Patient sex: F
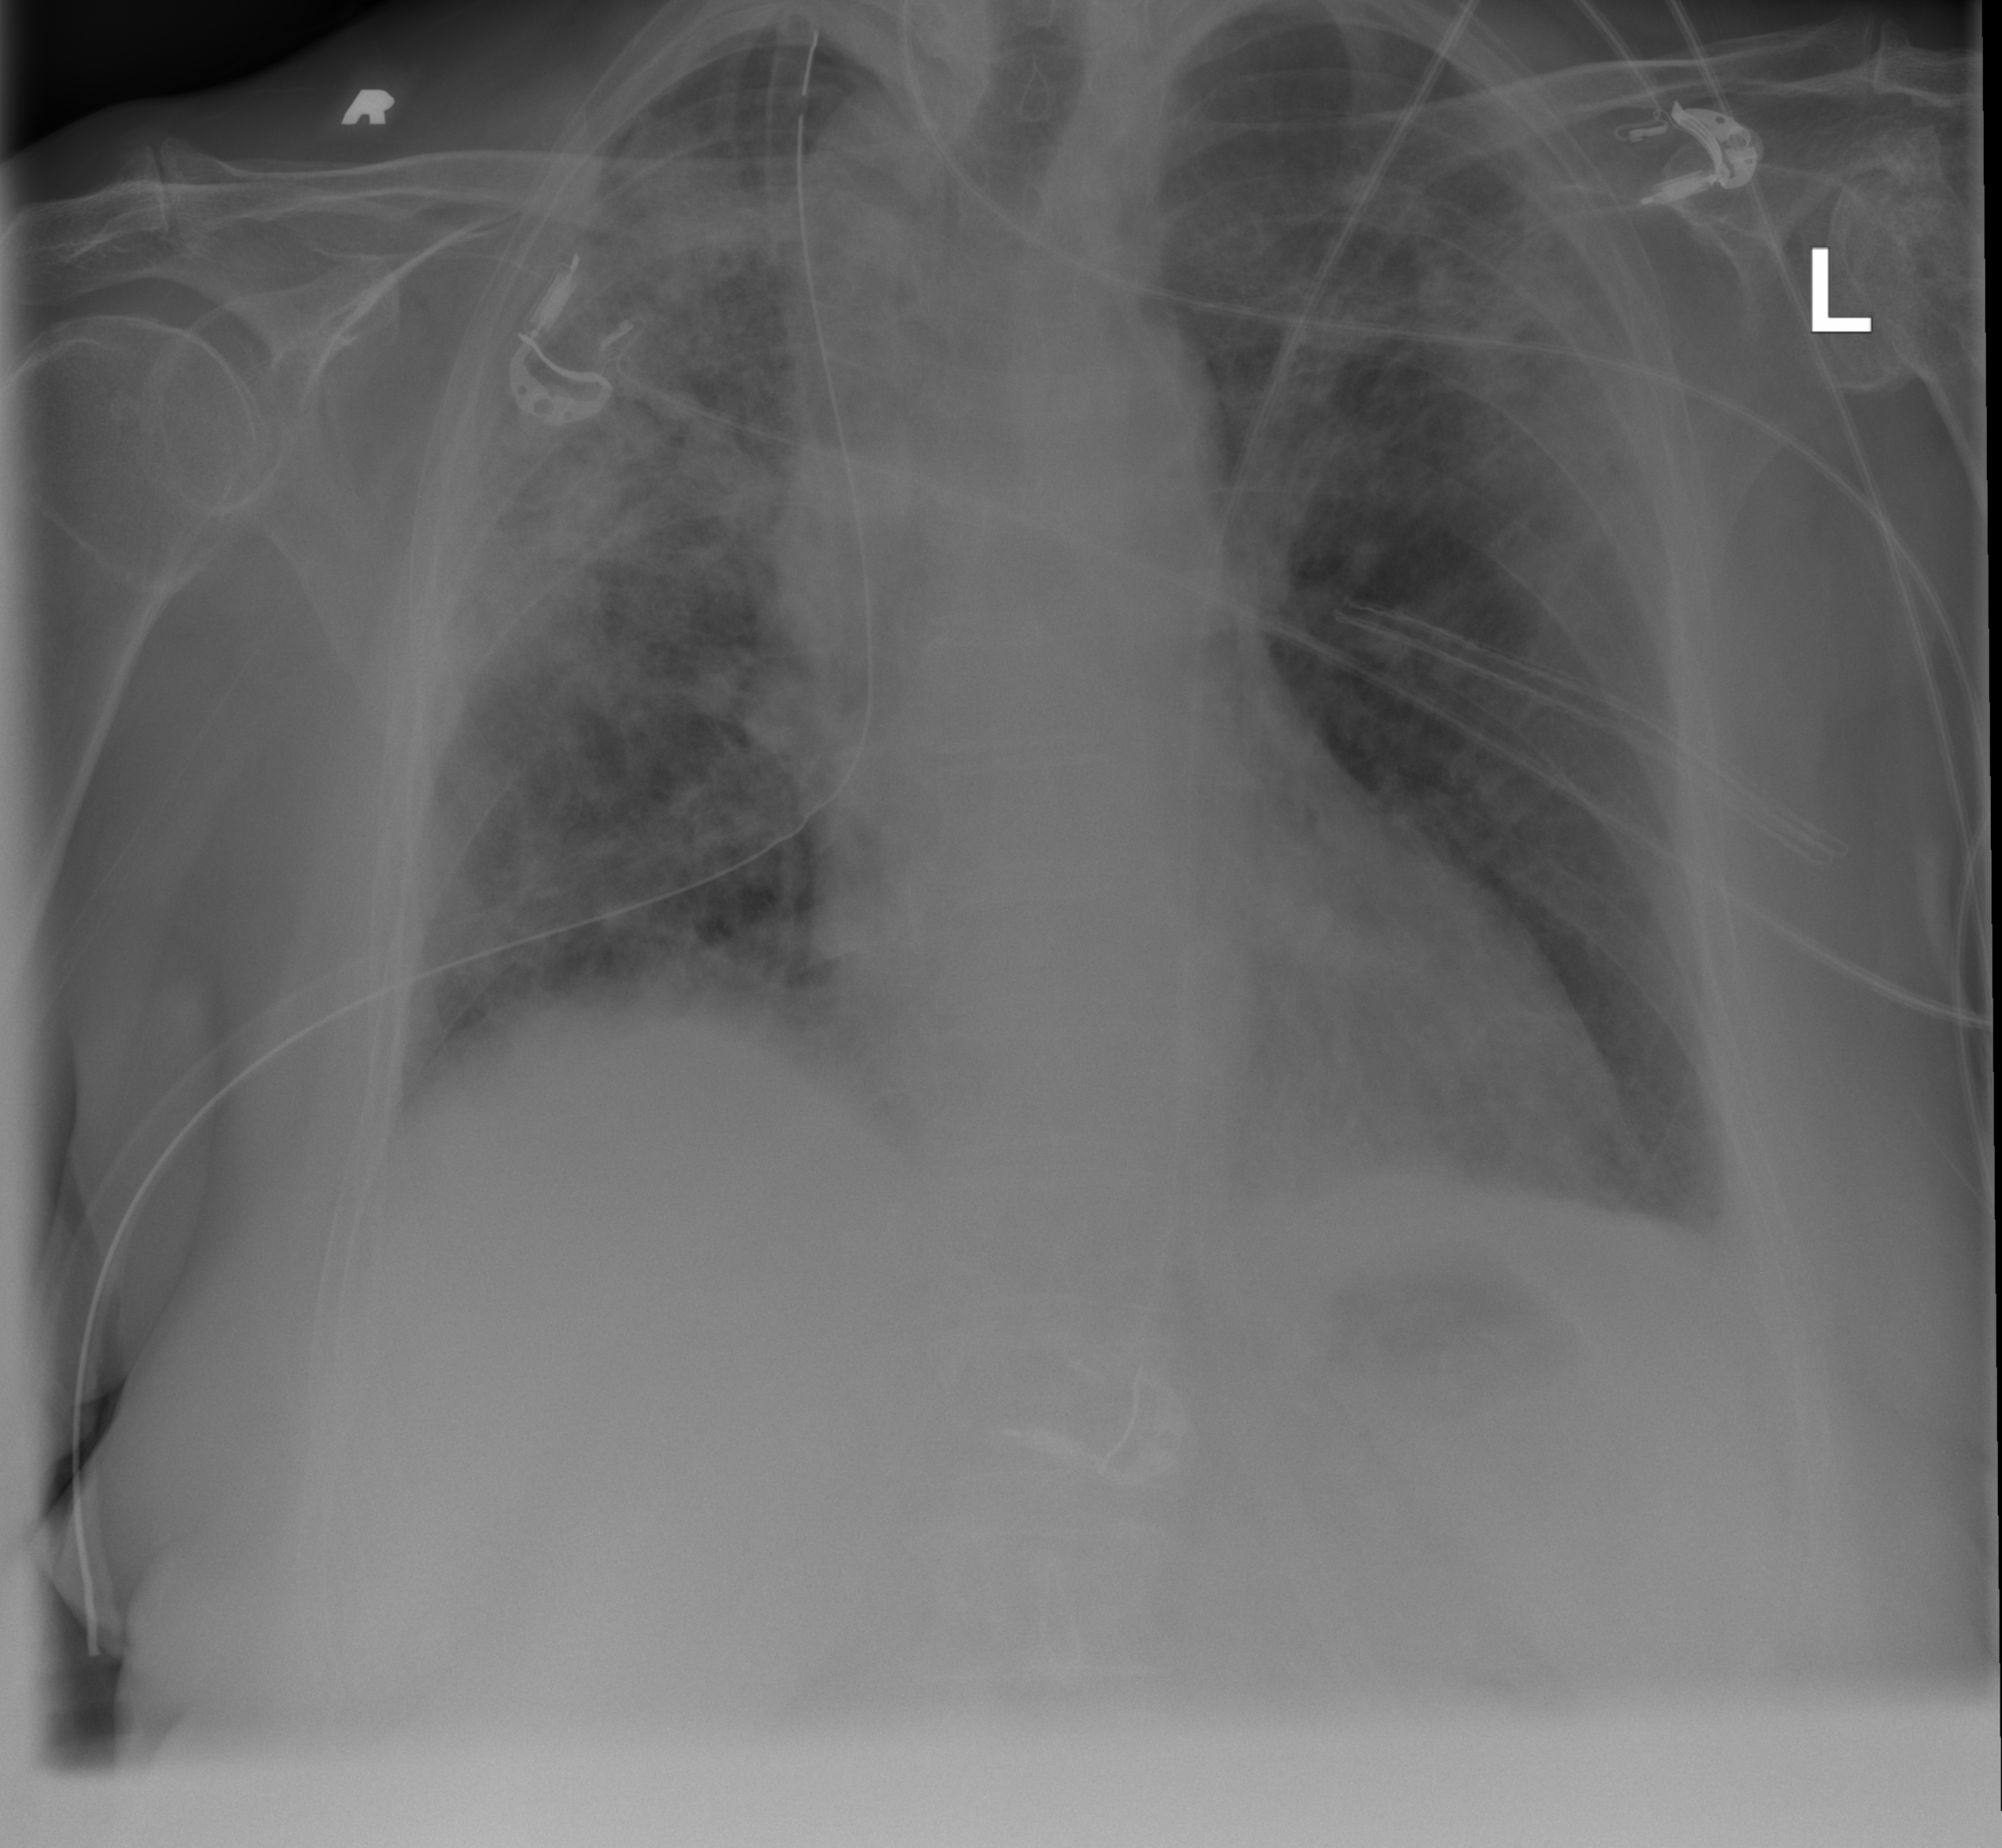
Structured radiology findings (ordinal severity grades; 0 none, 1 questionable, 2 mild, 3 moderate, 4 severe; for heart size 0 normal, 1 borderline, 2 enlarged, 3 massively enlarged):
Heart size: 0
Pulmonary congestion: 0
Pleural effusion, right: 0
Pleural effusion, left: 1
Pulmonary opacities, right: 3
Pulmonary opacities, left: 3
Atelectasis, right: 2
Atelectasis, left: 2